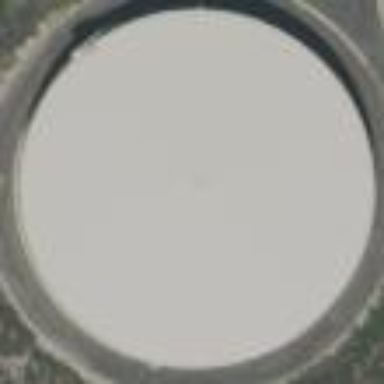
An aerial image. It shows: Storage tank for holding water.